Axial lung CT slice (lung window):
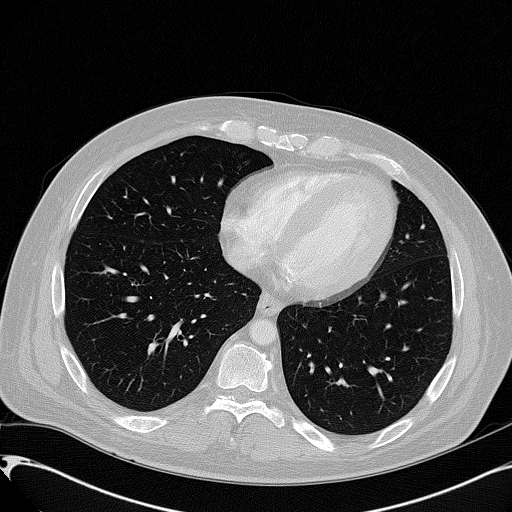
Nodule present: no